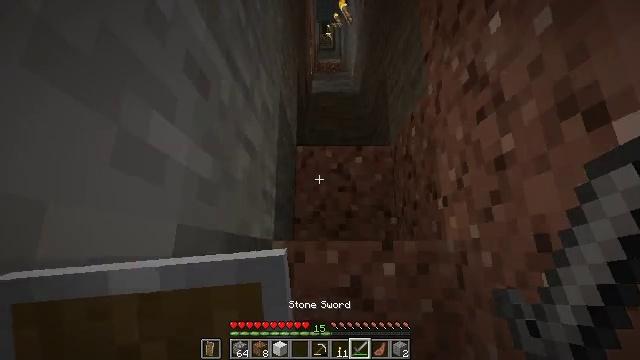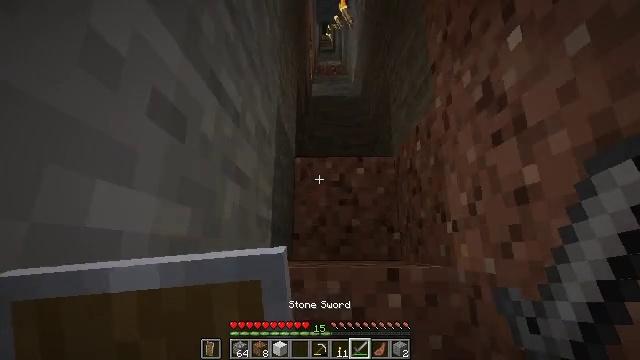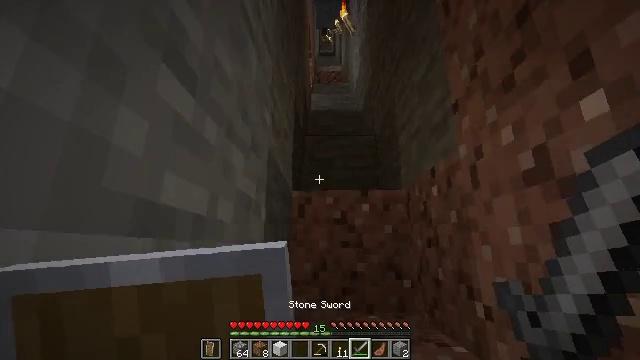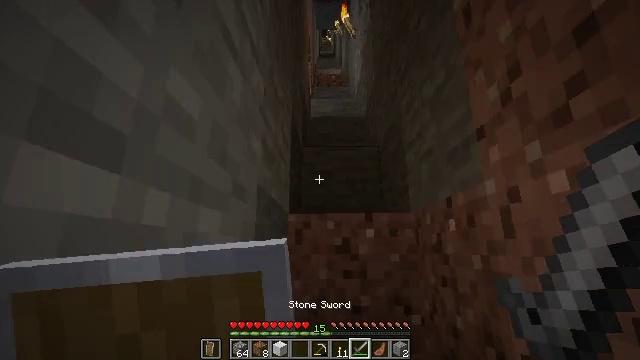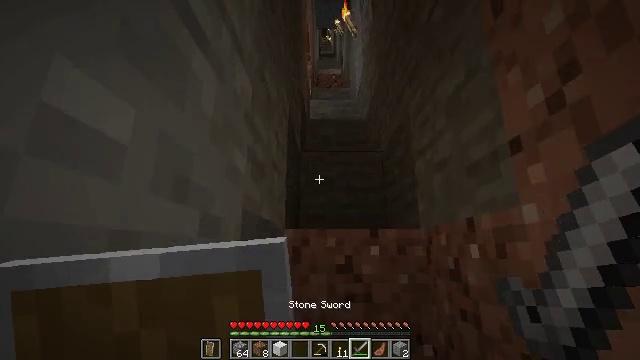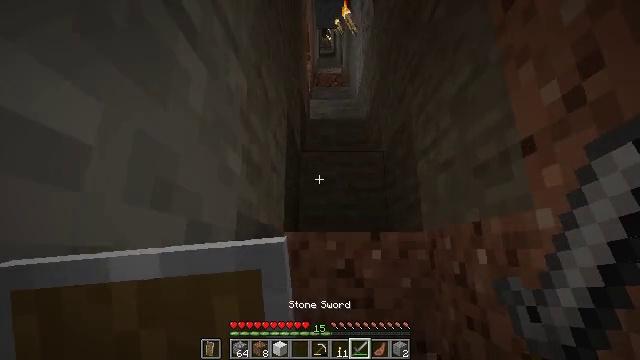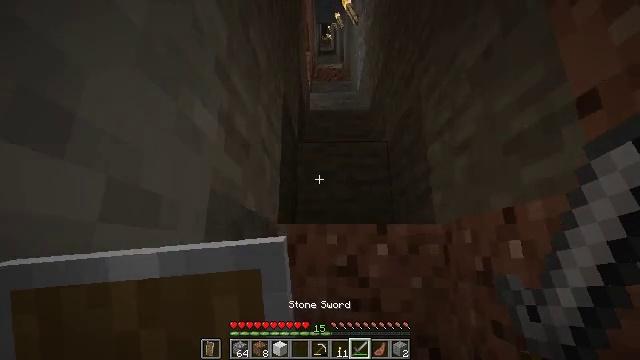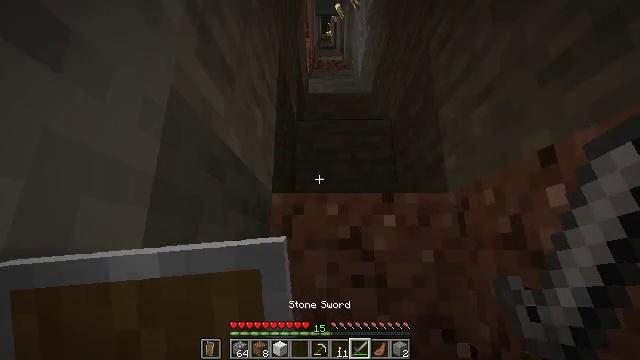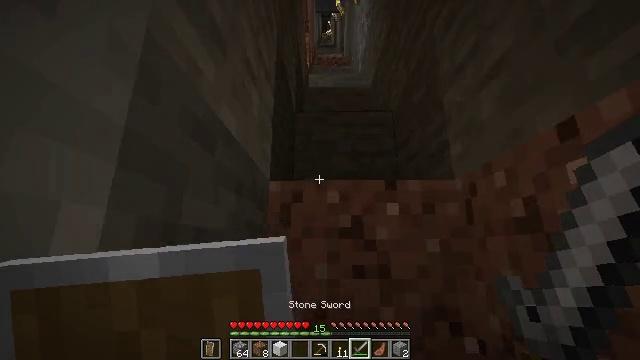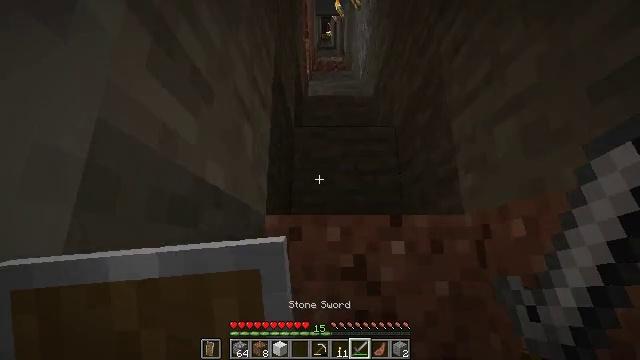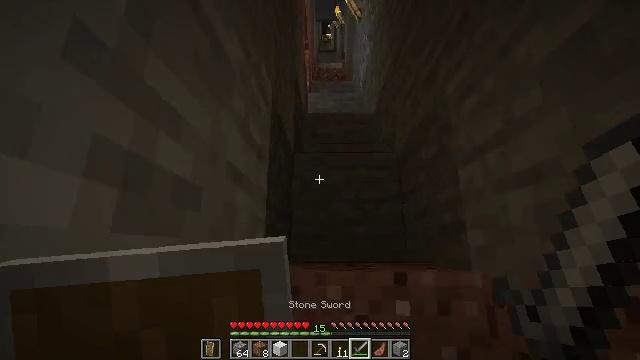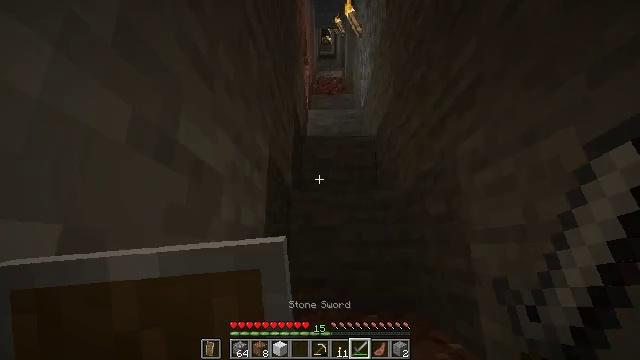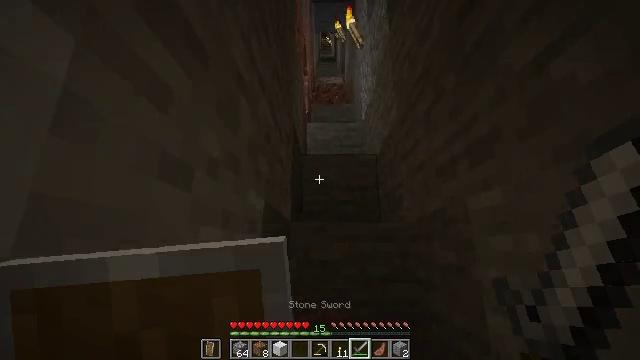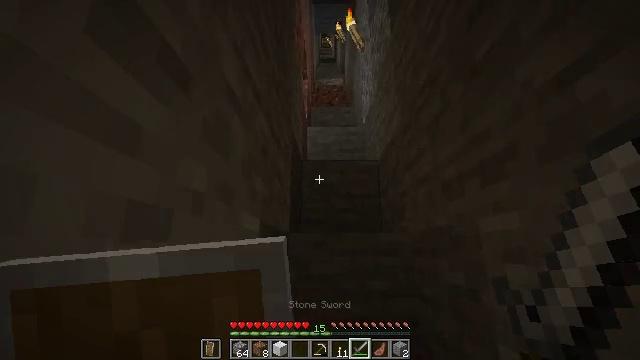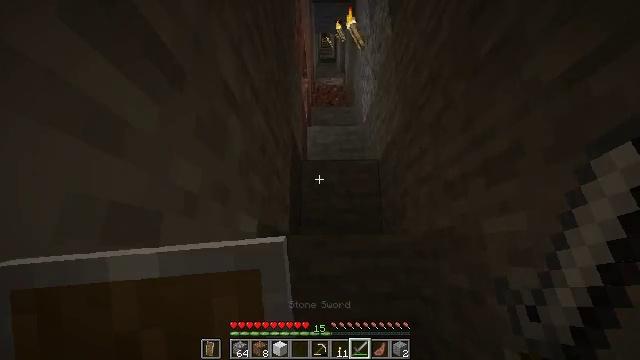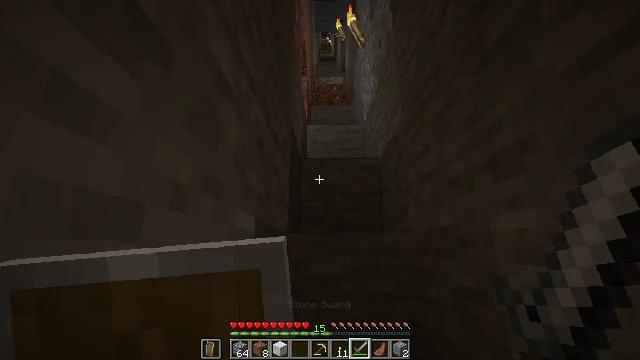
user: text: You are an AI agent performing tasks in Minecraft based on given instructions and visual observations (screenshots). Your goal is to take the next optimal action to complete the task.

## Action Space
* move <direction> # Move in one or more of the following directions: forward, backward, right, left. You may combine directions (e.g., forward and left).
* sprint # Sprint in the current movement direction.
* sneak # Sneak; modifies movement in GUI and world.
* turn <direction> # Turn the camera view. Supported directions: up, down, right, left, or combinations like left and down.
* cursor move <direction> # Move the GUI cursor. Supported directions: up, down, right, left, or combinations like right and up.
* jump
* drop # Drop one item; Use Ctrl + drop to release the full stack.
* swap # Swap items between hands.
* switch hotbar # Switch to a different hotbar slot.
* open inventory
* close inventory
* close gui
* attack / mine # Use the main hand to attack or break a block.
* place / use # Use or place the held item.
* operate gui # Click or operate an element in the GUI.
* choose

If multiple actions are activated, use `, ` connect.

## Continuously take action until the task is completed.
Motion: motion action
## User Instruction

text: Kill the tropical fish.
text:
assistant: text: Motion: move forward, jump
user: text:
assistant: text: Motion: move forward, jump
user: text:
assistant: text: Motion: move forward, jump
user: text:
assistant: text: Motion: move forward
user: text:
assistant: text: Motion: move forward
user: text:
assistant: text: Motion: move forward
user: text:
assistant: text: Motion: move forward
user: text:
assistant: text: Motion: move forward
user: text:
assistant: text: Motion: move forward, jump
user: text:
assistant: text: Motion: move forward, jump
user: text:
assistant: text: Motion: move forward, jump
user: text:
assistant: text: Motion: move forward, jump
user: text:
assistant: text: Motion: move forward, jump
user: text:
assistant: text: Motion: move forward, jump
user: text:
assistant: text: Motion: move forward, jump
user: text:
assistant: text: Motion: move forward, jump
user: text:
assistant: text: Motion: move forward, jump
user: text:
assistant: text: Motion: move forward, jump
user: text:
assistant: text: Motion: move forward, jump
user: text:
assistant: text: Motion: move forward, jump
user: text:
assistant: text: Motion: move forward, jump
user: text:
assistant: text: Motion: move forward, jump
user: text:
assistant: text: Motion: move forward, jump
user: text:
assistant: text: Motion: move forward, jump
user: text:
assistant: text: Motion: move forward, jump
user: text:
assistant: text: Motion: move forward, jump
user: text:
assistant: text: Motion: move forward, jump
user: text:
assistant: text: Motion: move forward, jump
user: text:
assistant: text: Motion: move forward, jump
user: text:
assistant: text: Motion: move forward, jump